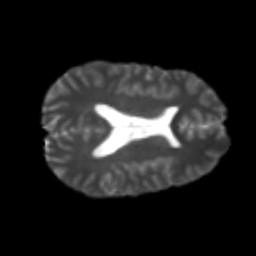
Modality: T2w
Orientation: axial
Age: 24
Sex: male
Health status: healthy
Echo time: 0.074 s